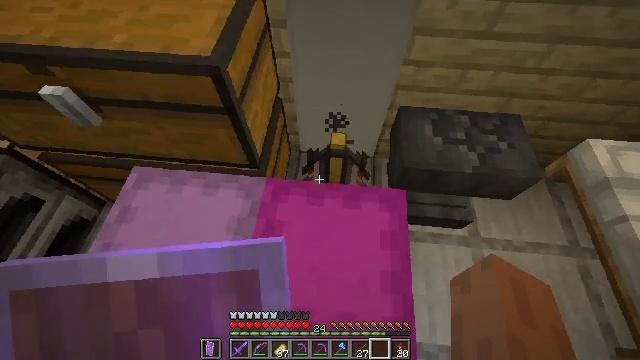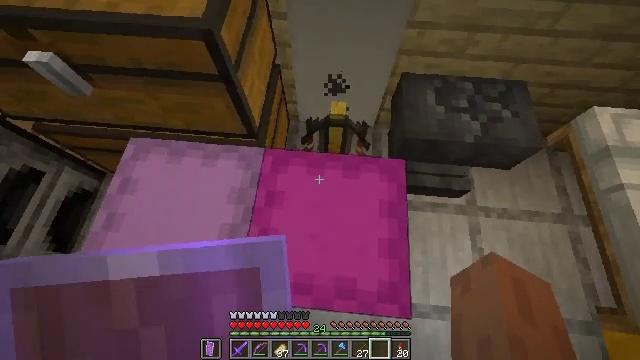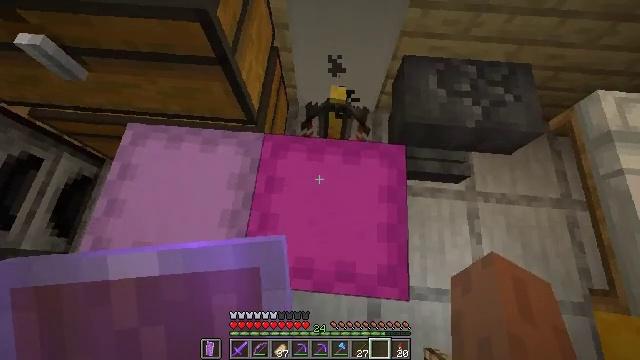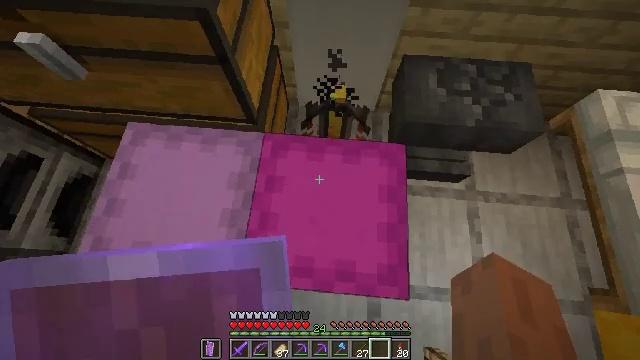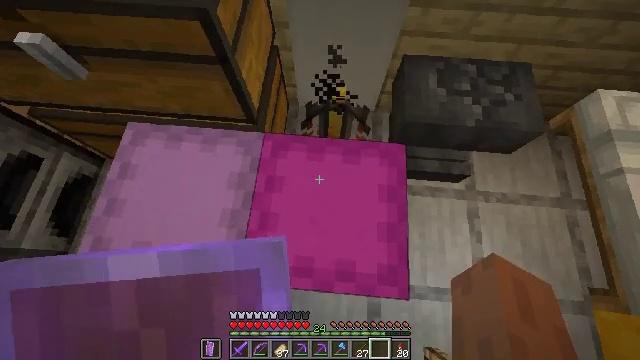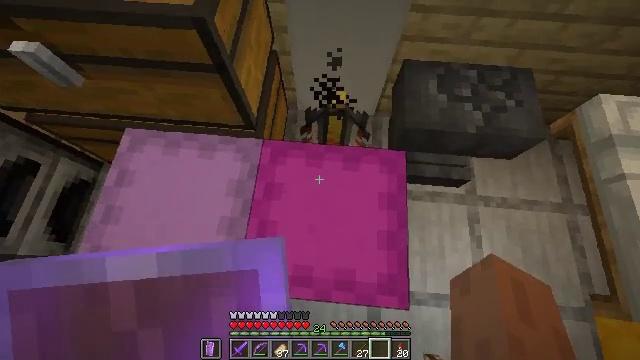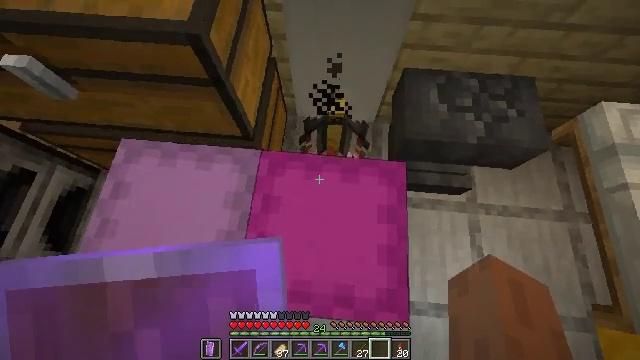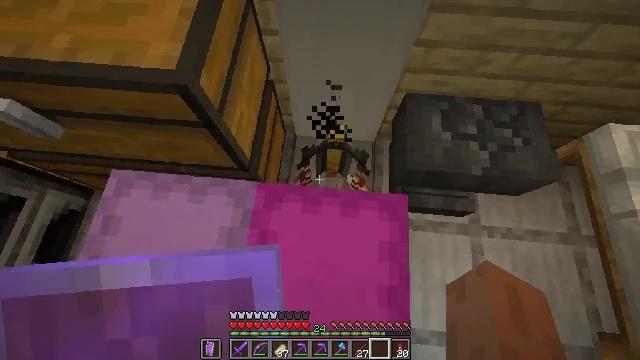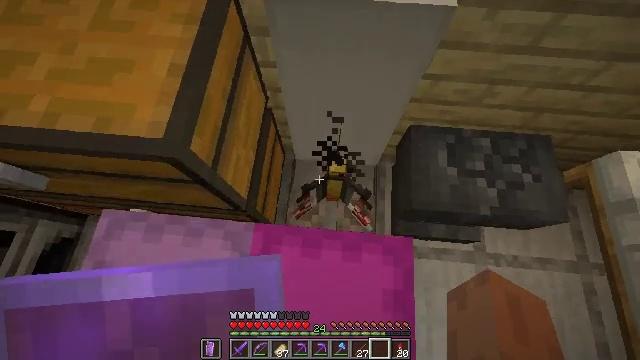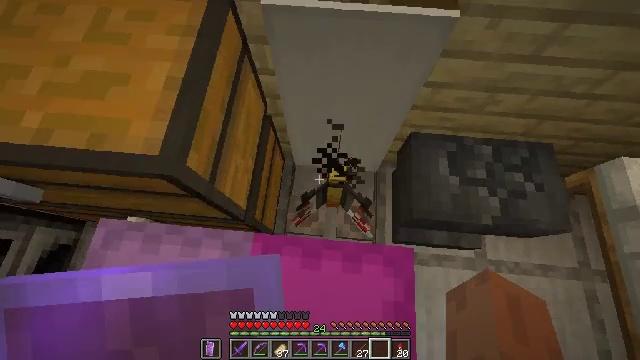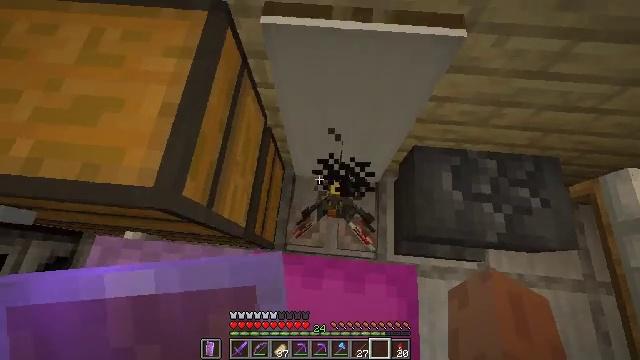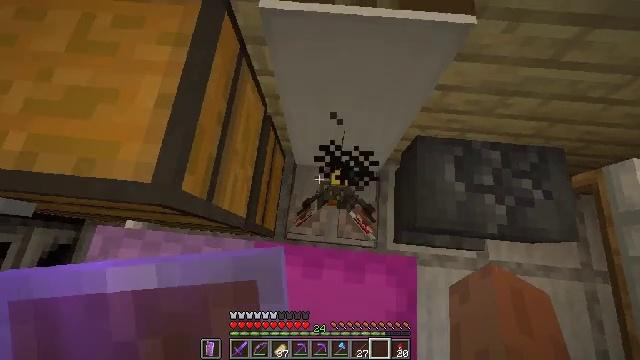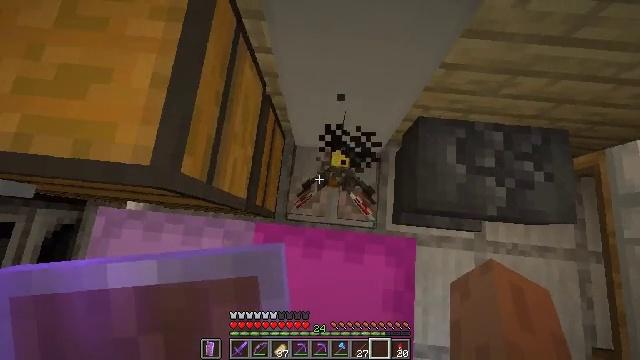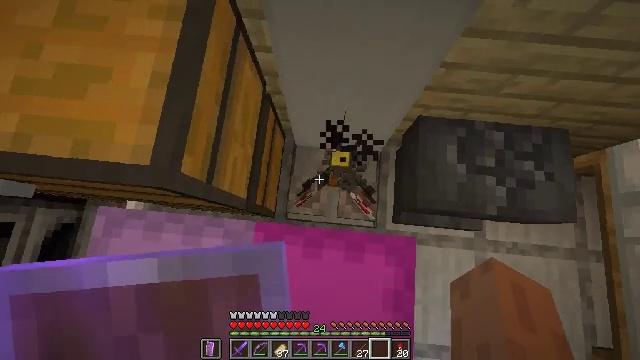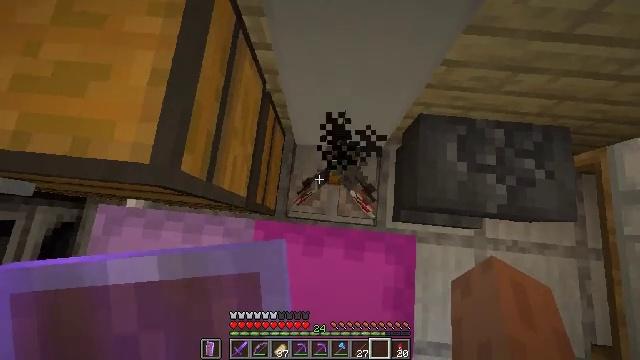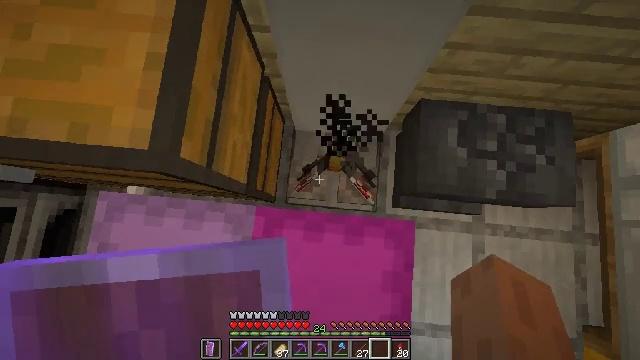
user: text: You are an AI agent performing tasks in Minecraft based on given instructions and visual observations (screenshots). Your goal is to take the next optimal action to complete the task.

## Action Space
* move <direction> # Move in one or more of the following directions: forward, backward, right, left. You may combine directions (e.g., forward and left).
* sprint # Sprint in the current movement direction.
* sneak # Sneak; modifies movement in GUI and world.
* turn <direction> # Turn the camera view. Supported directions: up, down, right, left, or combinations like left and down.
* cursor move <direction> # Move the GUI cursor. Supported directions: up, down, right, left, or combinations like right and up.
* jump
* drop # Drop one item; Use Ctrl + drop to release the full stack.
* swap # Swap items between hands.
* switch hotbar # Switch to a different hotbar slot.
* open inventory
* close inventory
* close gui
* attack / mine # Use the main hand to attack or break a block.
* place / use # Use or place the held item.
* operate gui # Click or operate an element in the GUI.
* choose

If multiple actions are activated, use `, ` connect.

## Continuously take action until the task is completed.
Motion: motion action
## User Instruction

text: Break the magenta shulker box to pick it up.
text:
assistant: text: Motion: turn down
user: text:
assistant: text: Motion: turn down
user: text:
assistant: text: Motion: no_op
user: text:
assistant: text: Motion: no_op
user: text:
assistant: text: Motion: move forward
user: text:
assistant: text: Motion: move forward
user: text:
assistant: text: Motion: move forward
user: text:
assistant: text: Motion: move forward
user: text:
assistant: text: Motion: no_op
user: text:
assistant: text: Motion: no_op
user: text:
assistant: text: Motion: turn down
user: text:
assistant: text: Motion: turn down
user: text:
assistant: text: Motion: no_op
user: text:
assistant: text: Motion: no_op
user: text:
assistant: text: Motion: turn down
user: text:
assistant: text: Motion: no_op
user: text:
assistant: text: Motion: no_op
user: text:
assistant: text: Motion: no_op
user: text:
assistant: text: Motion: no_op
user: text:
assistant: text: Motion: use / place
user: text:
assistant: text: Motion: use / place
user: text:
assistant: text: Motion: use / place
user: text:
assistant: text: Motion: no_op
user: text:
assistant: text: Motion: no_op
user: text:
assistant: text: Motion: no_op
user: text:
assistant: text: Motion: no_op
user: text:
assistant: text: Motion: no_op
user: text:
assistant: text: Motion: no_op
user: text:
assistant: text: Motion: no_op
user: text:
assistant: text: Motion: no_op